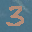
Label: 3